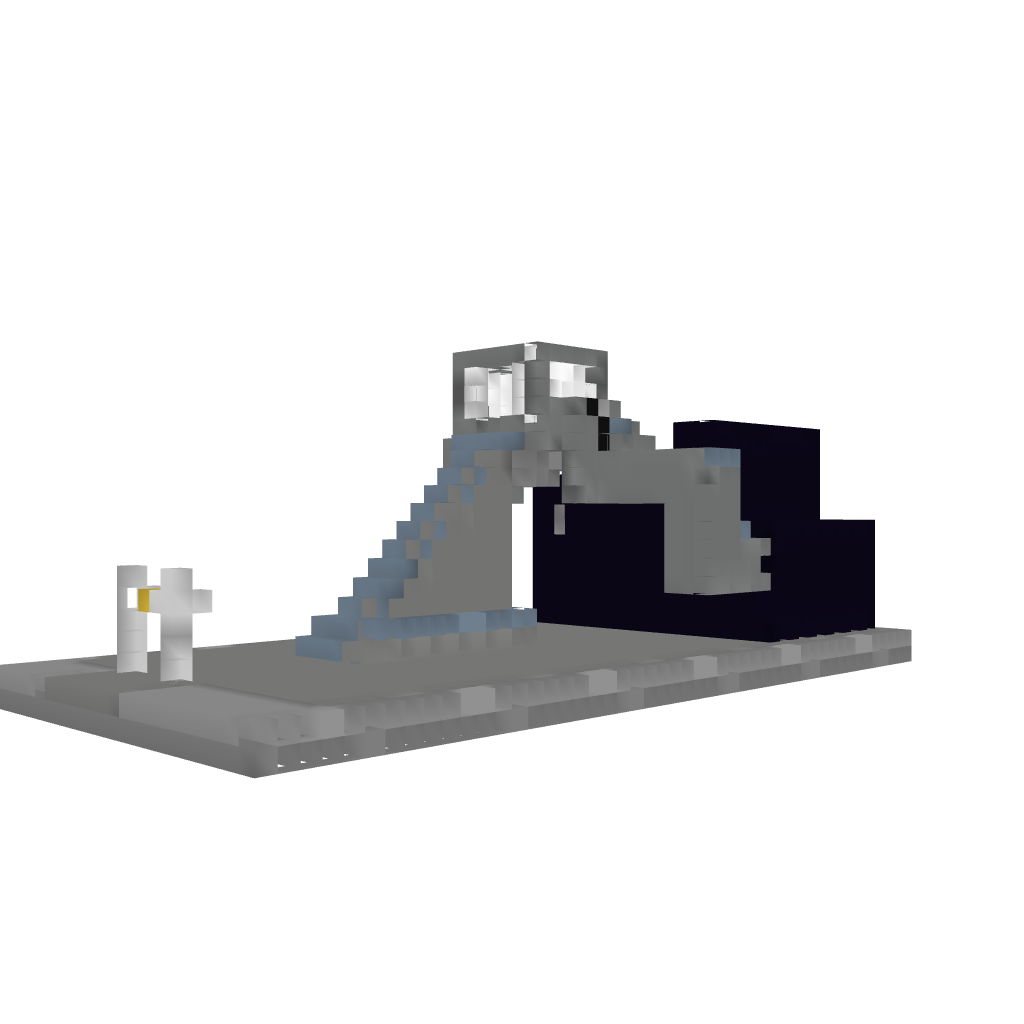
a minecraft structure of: TNT Repeating Cannon